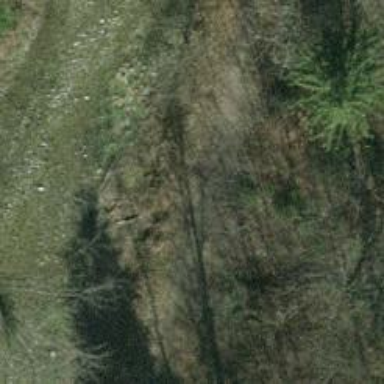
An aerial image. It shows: Pebblestone path that goes over bridge.